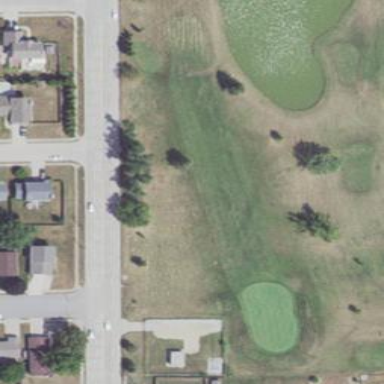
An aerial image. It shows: Grassy area designated as golf fairway.